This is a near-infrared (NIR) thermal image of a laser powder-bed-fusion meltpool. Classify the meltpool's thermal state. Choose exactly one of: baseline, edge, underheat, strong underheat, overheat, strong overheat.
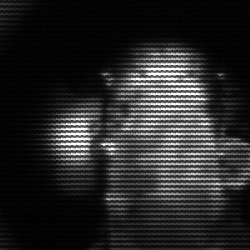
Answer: strong underheat